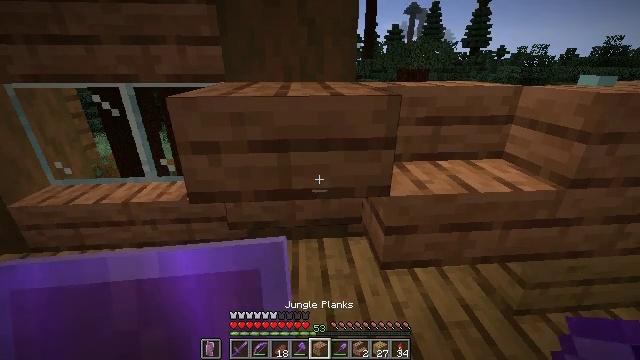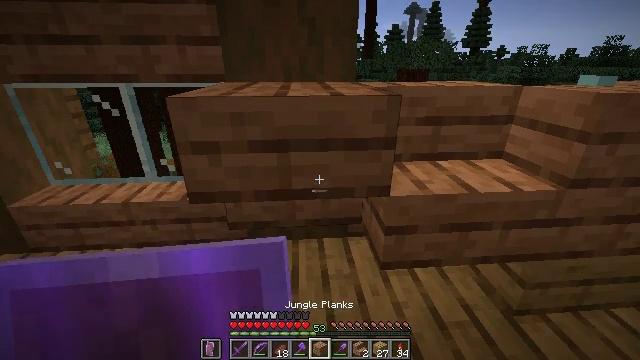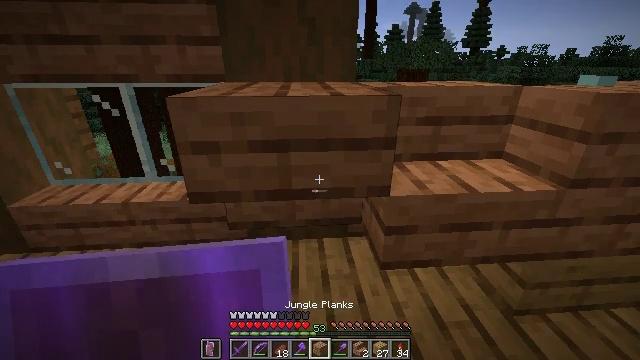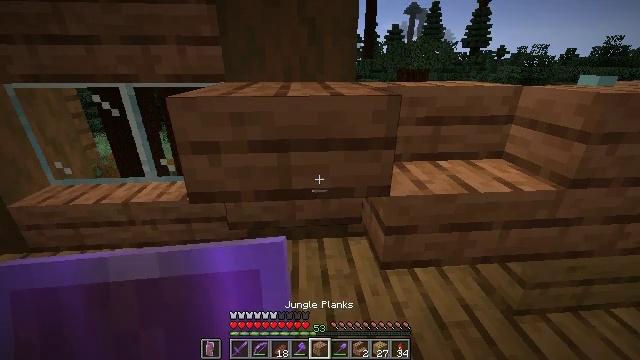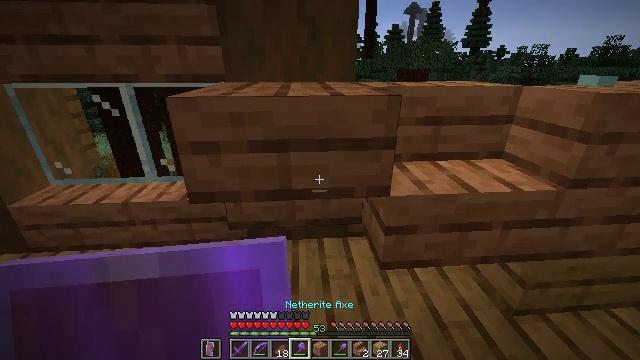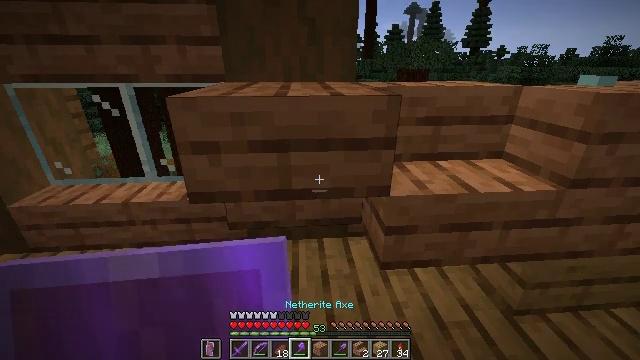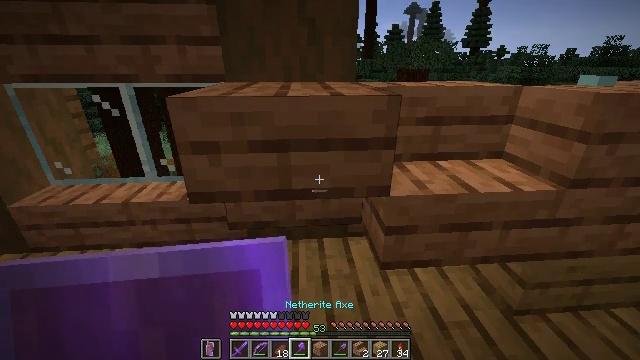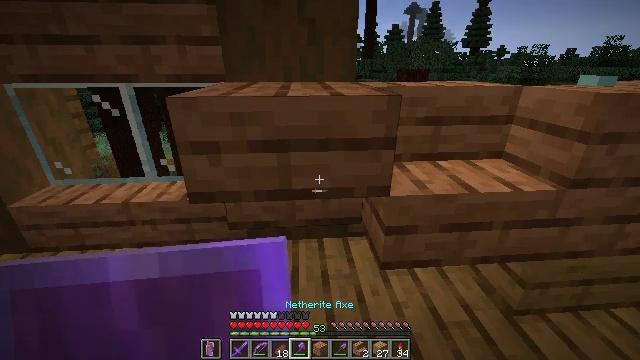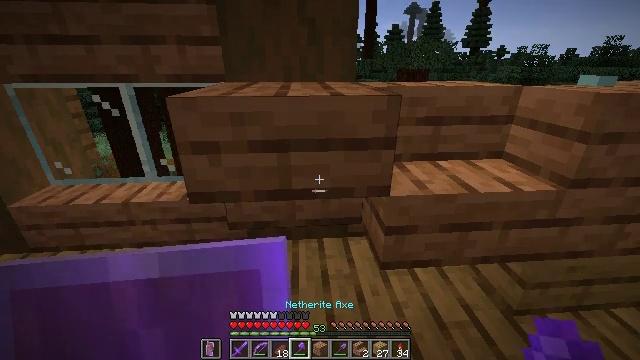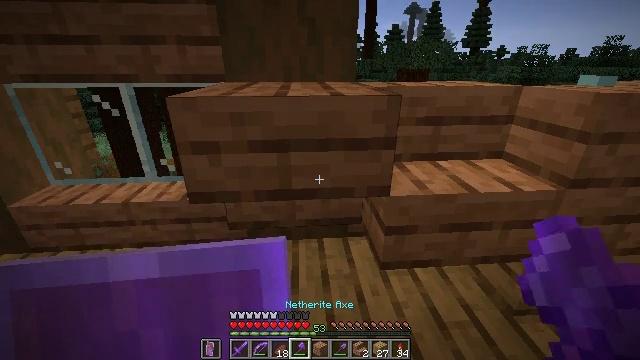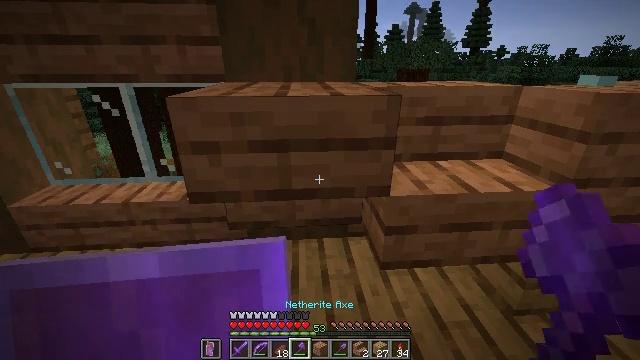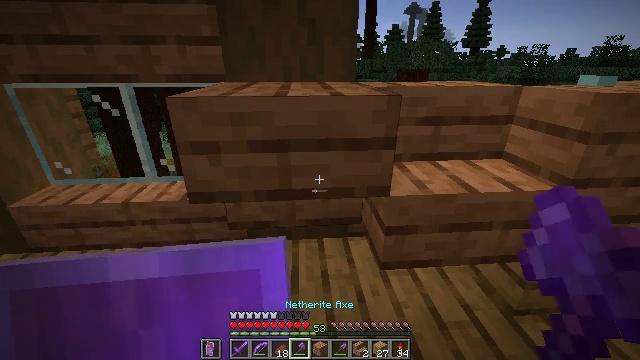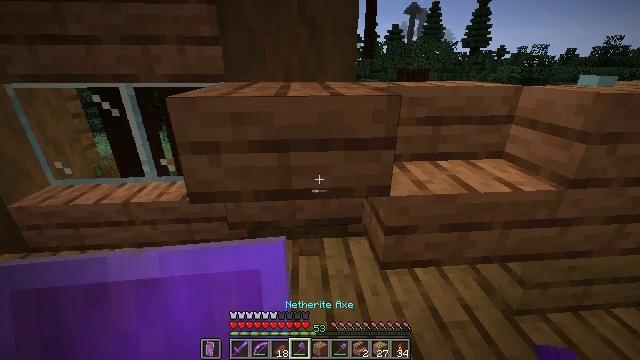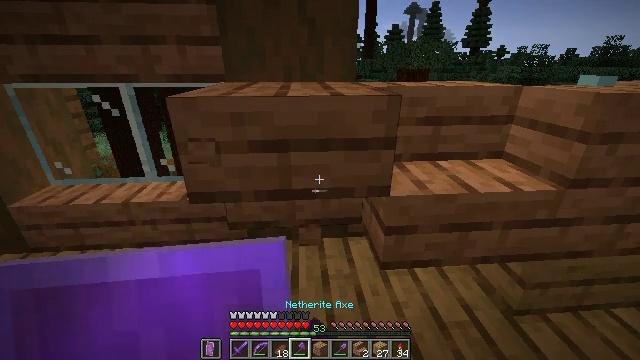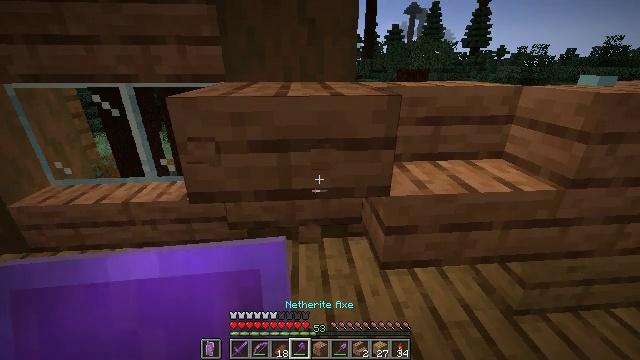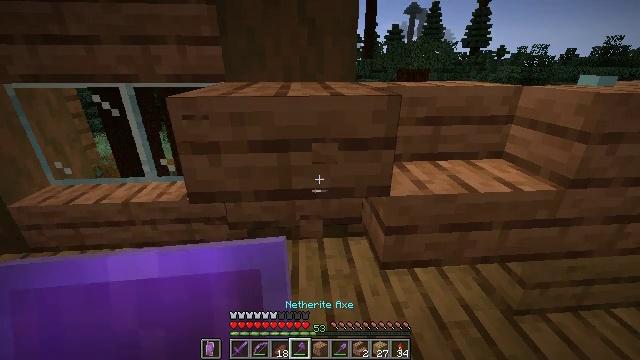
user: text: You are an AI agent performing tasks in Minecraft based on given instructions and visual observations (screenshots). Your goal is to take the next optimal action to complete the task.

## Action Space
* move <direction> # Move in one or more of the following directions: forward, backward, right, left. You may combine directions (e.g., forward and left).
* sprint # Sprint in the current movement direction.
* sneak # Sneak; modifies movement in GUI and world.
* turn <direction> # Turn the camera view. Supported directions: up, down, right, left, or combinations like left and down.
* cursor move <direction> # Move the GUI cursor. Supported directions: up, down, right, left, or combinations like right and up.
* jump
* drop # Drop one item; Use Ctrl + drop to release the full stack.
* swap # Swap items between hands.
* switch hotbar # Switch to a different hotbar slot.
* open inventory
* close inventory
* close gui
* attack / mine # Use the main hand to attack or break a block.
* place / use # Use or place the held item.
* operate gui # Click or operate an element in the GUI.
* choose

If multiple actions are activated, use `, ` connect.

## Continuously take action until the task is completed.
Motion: motion action
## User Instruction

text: Regularly mine jungle stairs for reusing.
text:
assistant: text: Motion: no_op
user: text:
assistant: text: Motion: no_op
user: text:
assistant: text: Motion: no_op
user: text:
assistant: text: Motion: no_op
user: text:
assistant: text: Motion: no_op
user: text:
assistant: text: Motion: no_op
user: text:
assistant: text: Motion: no_op
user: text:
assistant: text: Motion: no_op
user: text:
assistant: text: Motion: no_op
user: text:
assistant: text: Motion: no_op
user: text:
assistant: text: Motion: no_op
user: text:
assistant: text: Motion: attack / mine
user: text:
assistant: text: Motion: attack / mine
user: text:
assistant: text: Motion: attack / mine
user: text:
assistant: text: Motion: attack / mine
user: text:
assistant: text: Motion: no_op
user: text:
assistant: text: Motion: no_op
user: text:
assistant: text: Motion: no_op
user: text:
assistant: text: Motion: no_op
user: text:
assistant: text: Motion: no_op
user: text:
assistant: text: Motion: attack / mine
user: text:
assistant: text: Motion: attack / mine
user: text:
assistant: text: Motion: attack / mine
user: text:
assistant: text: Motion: no_op
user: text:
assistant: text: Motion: no_op
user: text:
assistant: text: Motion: no_op
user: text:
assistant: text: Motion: no_op
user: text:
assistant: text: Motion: no_op
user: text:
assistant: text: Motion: no_op
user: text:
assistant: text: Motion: turn right